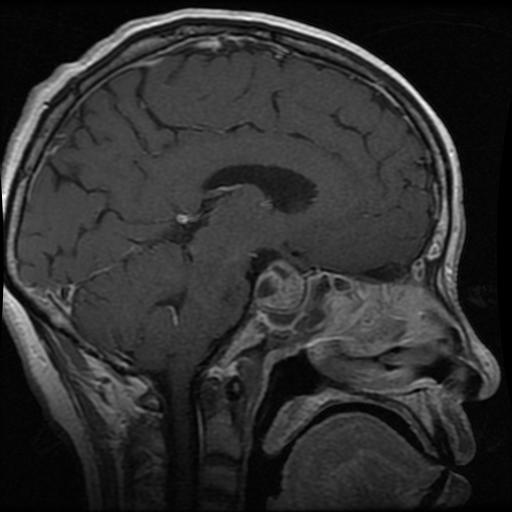
Label: pituitary